Question: I'm plotting a timeseries in pandas using matplotlib and I'm trying to color a plot look like this.

I have the times for the A-F points. I've tried to get the position of them in the plot using
'''
gcf().canvas.mpl_connect('button_press_event', debug_print_onclick_event)
'''
and ended up with x positions being around 22'395'850 (not even close to unixtime :S)
My code basically looks like this:
'''
plot = data.plot(legend=False) #where data is the timeseries (pandas.DataFrame).
plot.add_patch(
plt.Rectangle(
(0,22395760),
60,
45,
facecolor='green',
edgecolor='green'
)
)
plt.draw()
plt.show()
'''
But nothings of the patch shows up.
Also tested to use time directly, it actually ran but no patch was rendered.
'''
plt.Rectangle(
(0,datetime_D),
60,
4*pandas.datetools.Minutes(15),
facecolor='green',
edgecolor='green'
)
'''
What is the underlying type? How should I position 'things' in time in matplotlib? Any uglyhack working is appreciated.
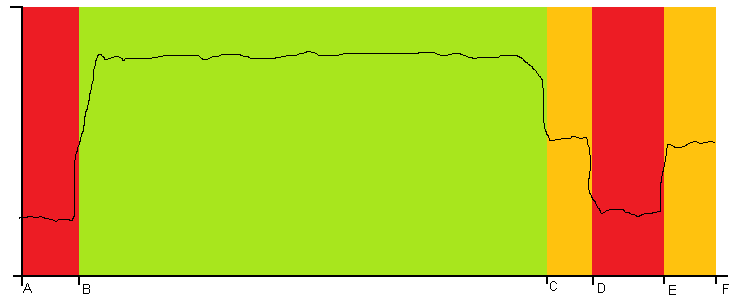
Answer: You seem to have swapped x and y as first argument of 'Rectangle((x,y), ...)'.
'Rectangle((22395760, 0), ...)'
Instead of using a patch, 'plot.axvspan()' seems a better match for what you want to do.
'''
plt.gca().axvspan(date,date+2*pandas.datetools.Minute(15),facecolor='green',edge color='green',alpha=0.3)
'''